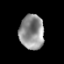
Tissue: prostate
Cell type: Myeloid cells
Senescence score: 0.2573
Nuclear area (px): 832
Mean DAPI intensity: 144.304